Question: I'm trying to put a macro where I select 'Yes' in a row, the next cells are grayed out. So I have got couple of yes columns, but for the life of me can't figure/fix out the error
>
Runtime Error 1004
Application-defined or object-defied error
'''
Private Sub Worksheet_Change(ByVal Target As Range)
If ActiveCell.Column = 5 Then
Set r = Range(ActiveCell.Offset(0, 1), ActiveCell.Offset(0, 7))
If Target.Value = "Yes" Or Target.Value = "YES" Then
r.Interior.Color = RGB(192, 192, 192)
Else
r.Interior.Color = xlNone
End If
End If
If ActiveCell.Column = 7 Then
Set s = Range(ActiveCell.Offset(0, 1), ActiveCell.Offset(0, 3))
If Target.Value = "Yes" Or Target.Value = "YES" Then
s.Interior.Color = RGB(192, 192, 192)
Else
s.Interior.Color = xlNone
End If
End If
End Sub
'''

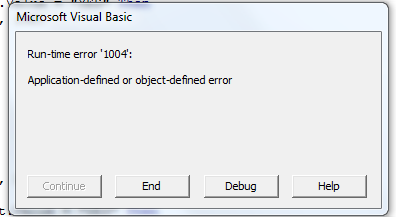
Answer: Changing to is a good start. You should also compensate for more than a single target cell in case a block of values is pasted into a range overlapping columns E and/or G.
'''
Private Sub Worksheet_Change(ByVal Target As Range)
If Not Intersect(Target, Union(Columns(5), Columns(7))) Is Nothing Then
On Error GoTo Fin
Application.EnableEvents = False
Dim o As Range, t As Range
For Each t In Intersect(Target, Union(Columns(5), Columns(7)))
Select Case t.Column
Case 5
Set o = t.Offset(0, 1).Resize(1, 7)
Case 7
Set o = t.Offset(0, 1).Resize(1, 3)
End Select
If LCase(t.Value) = "yes" Then
o.Interior.Color = RGB(192, 192, 192)
Else
o.Interior.Pattern = xlNone
End If
Next t
End If
Fin:
Set o = Nothing
Application.EnableEvents = True
End Sub
'''
I've only set the range of the cells to receive the fill color first. Note that there does seem to be a crossover logic issue where if E5 receives a and G5 receives a then only K5:L5 will be grey. I made the comparison to non-case-sensitive.
Errors are covered by a safe exit.